Interaction volume radius: 5 \u00c5
Interaction volume height: 10 \u00c5
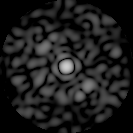
Disorder parameter: 0.8447